Interaction volume radius: 5 \u00c5
Interaction volume height: 25 \u00c5
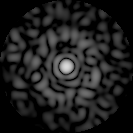
Disorder parameter: 0.8743